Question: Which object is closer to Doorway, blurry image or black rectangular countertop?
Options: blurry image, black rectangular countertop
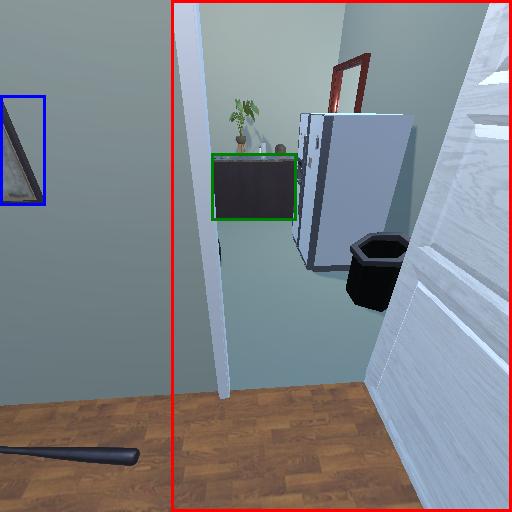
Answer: blurry image